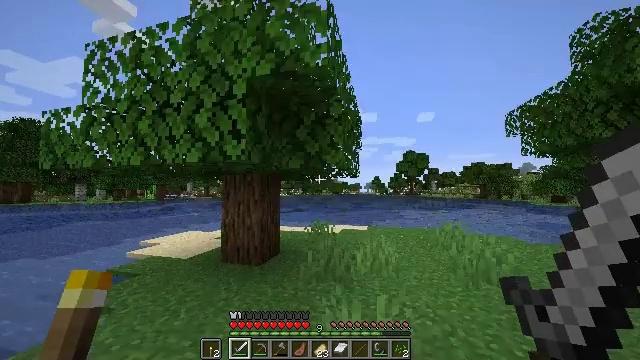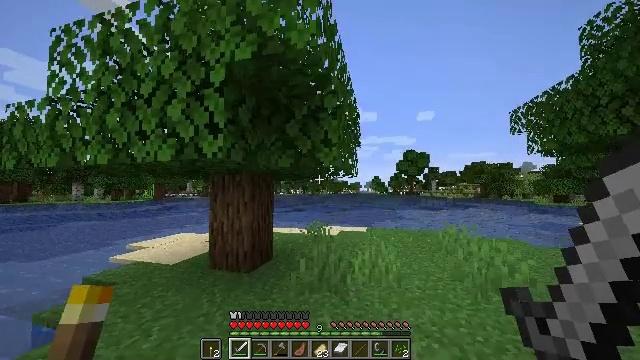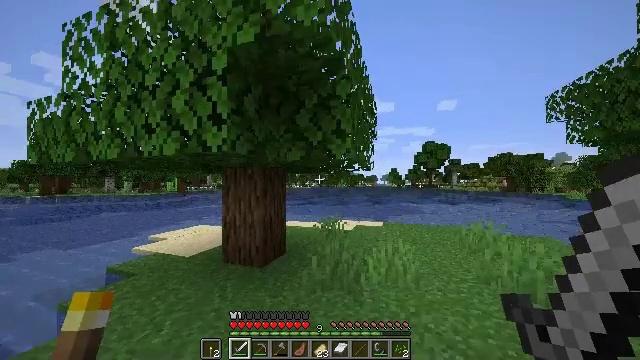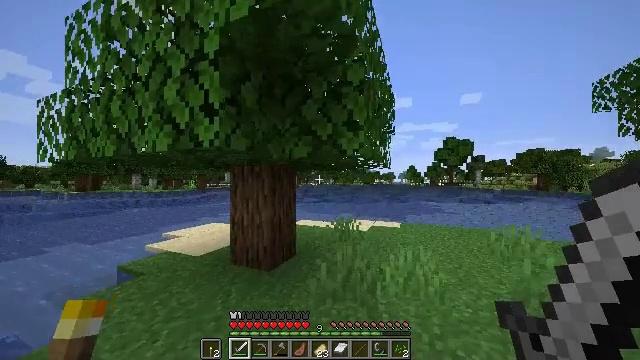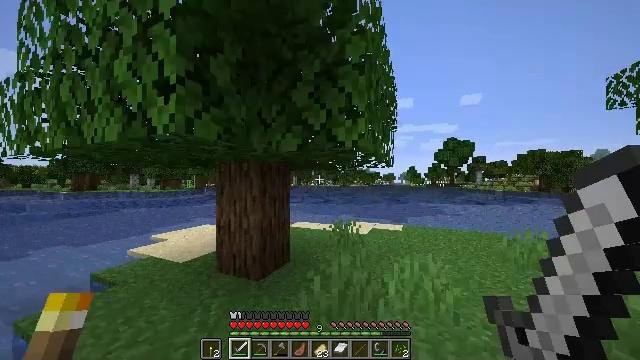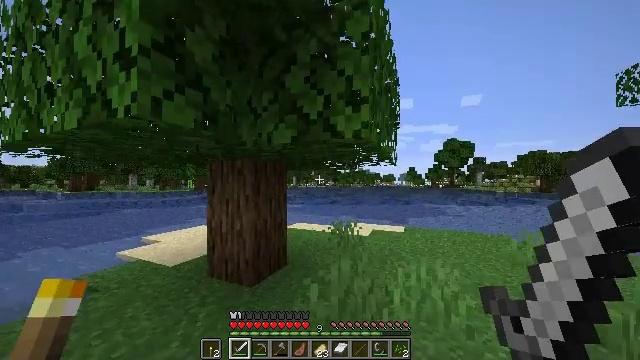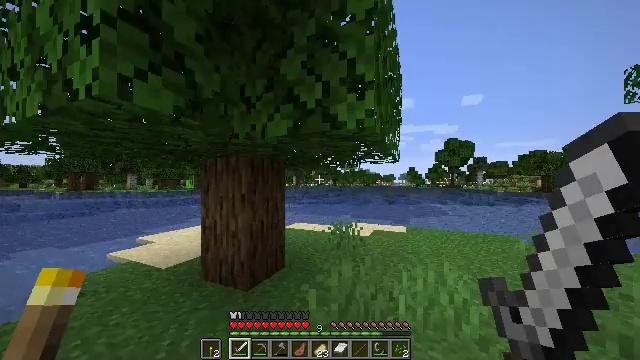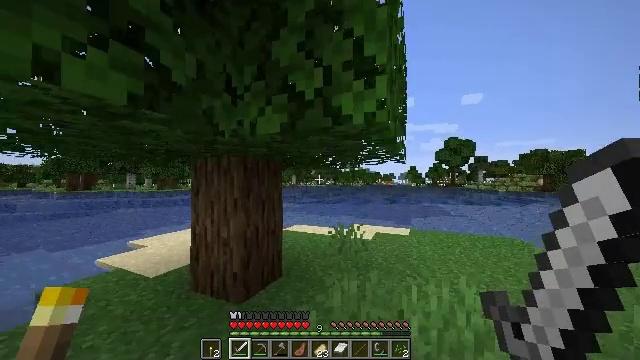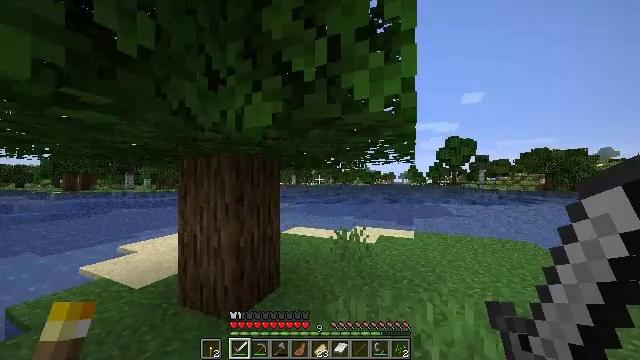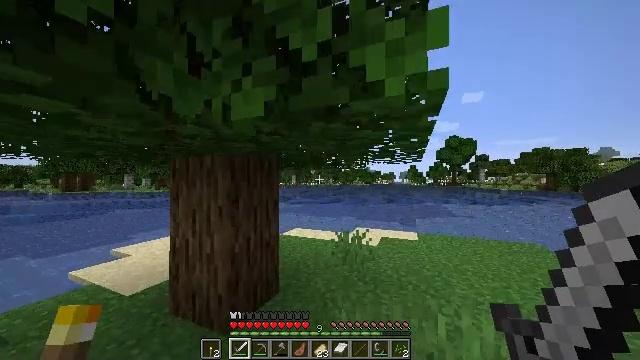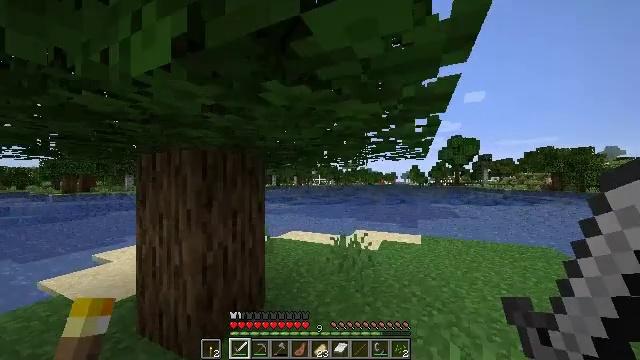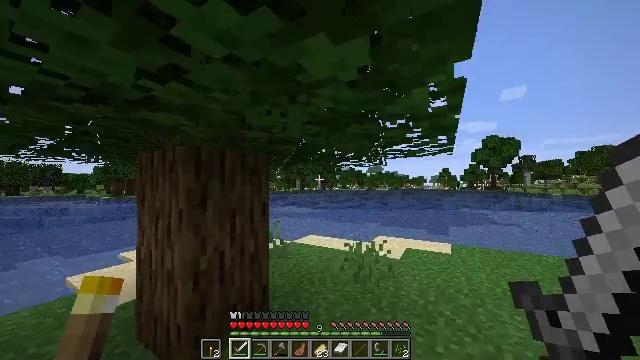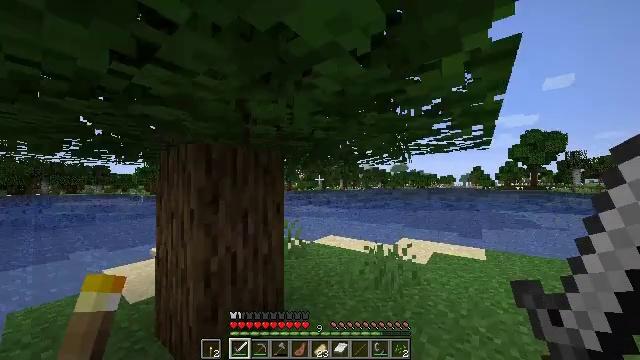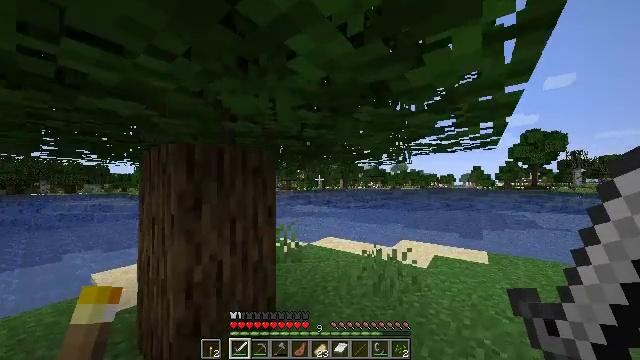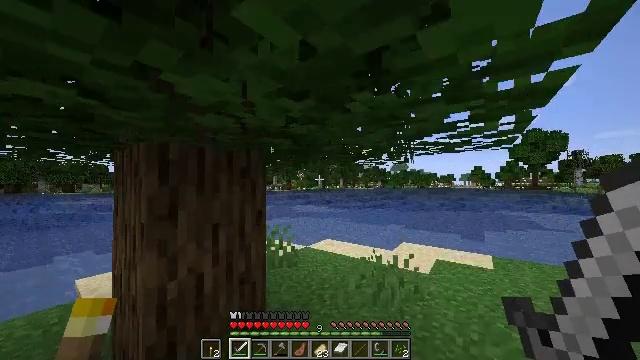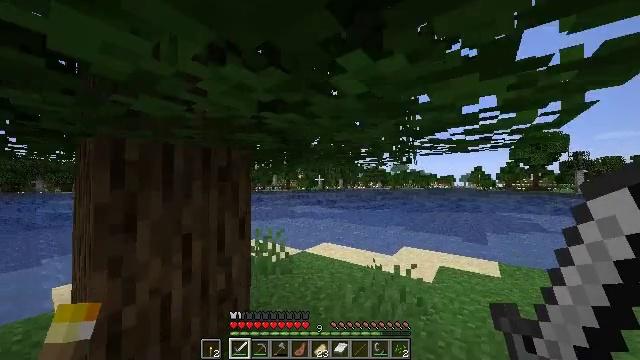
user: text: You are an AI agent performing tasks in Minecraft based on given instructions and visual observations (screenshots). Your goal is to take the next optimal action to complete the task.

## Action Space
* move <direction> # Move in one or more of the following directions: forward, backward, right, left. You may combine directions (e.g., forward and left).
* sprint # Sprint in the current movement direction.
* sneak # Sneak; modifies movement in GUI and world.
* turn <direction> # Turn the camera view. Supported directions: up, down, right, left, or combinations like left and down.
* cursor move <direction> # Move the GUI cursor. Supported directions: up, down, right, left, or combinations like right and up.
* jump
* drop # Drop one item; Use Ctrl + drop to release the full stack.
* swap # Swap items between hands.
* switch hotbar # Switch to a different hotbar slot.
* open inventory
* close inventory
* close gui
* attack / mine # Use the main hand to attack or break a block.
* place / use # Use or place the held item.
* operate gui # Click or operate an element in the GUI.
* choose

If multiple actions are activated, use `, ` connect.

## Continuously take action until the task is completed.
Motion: motion action
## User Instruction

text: Cut down the sugar cane stalks.
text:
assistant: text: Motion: move forward, sprint
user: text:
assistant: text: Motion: move forward, sprint, turn left and down
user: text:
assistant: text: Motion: move forward, sprint, turn left
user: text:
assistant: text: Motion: move forward, sprint
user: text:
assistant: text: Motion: move forward, sprint
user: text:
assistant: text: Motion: move forward, sprint
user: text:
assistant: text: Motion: move forward, sprint
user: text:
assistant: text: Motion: move forward, sprint
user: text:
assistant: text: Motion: move forward and move right, sprint
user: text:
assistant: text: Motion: move forward and move right, sprint
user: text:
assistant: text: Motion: move forward and move right, sprint, turn left
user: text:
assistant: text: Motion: move forward, sprint, turn left
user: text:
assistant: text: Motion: move forward, sprint
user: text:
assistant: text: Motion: move forward, sprint
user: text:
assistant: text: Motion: move forward, sprint, jump
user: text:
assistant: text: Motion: move forward, sprint, jump
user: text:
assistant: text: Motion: move forward and move right, sprint, jump
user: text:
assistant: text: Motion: move forward and move right, sprint
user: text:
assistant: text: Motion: move forward and move right, sprint, jump
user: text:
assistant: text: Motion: move forward and move right, sprint, jump
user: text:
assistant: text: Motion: move forward, sprint, turn left, jump
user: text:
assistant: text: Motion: move forward, sprint, turn left and down
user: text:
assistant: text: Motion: move forward, sprint, turn left and down, jump
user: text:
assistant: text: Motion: move forward, sprint, jump
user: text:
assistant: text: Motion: move forward, sprint, jump
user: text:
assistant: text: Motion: move forward, sprint
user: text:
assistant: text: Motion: move forward, sprint
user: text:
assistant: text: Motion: move forward, sprint, turn left and down
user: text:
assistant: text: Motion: move forward, sprint
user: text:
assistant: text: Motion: move forward, sprint, turn left and down